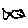
Label: fish